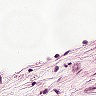
Metastatic tissue present: no